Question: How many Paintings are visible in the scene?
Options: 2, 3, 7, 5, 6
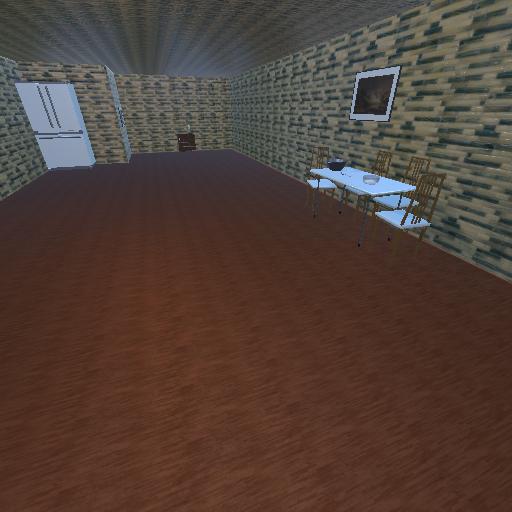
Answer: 2